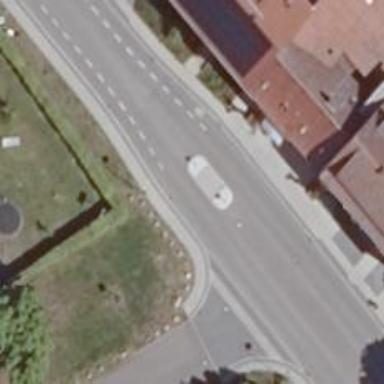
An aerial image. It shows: Asphalt road with primary highway designation. There are sidewalks on both sides and designated cycle lane.